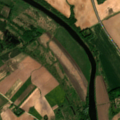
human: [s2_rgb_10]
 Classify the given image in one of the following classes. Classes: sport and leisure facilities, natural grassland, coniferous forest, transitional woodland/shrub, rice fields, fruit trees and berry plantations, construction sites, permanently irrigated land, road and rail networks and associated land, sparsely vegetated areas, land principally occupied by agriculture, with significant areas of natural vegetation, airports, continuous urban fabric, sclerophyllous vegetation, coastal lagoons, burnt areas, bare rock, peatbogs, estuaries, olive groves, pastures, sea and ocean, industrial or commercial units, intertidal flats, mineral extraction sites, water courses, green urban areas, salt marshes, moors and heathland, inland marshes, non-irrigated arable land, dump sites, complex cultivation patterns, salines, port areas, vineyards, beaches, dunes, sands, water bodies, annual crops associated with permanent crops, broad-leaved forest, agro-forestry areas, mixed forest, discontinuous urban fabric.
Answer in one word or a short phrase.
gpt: non-irrigated arable land, pastures, complex cultivation patterns, water courses